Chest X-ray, PA view. Patient: 38 years old, sex F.
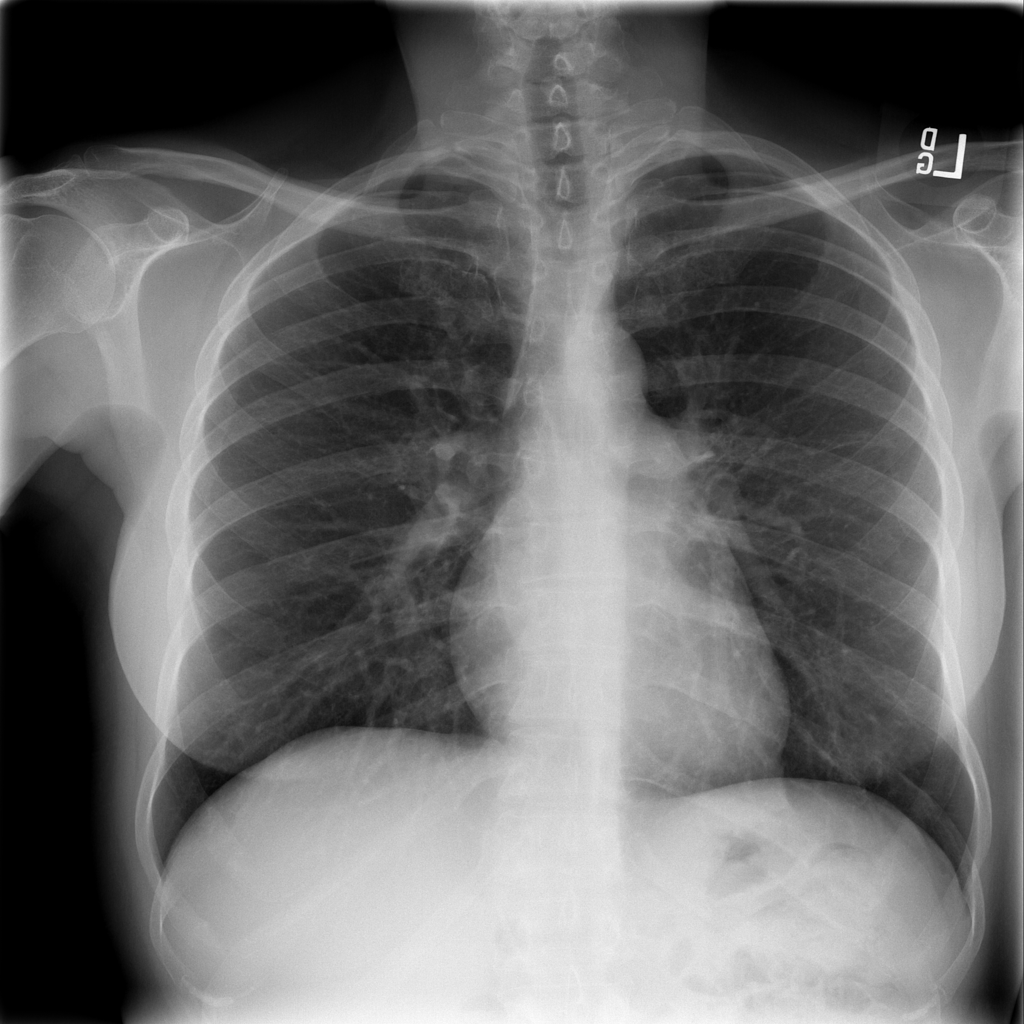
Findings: No Finding